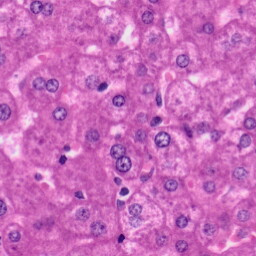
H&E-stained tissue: Liver